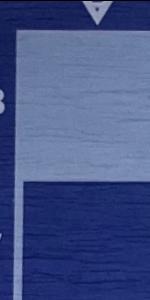
Label: Empty